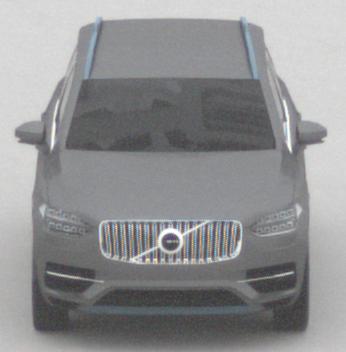
Make: Volvo
Model: XC90 B5
Detailed model: XC90 (L)
Model produced from: 2019/08
Model produced until: 2020/04
Doors: 5
Color: gray
Road condition: dry road
Daytime: midday
Contrast: low contrast